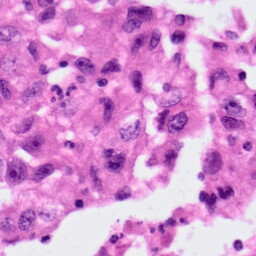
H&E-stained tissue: Lung